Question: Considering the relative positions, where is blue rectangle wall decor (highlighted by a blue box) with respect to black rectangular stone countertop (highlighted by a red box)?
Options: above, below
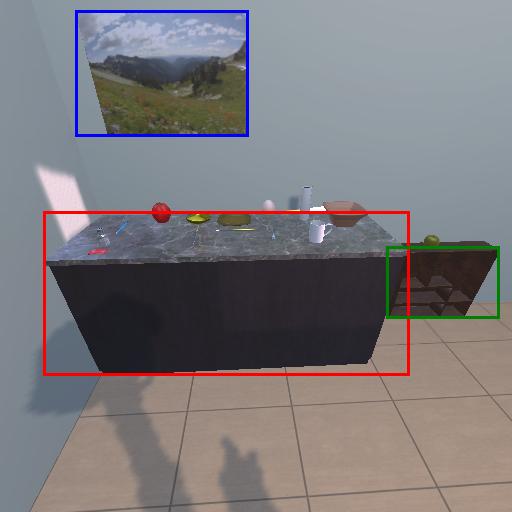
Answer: above